Question: The problem I am having is my schedules bar Chart have names on the X axis and values on Y axis, names sometimes were so big that I have to do a substring(0,6) to reduce the name size and display full name in the tool tip. By doing that what happened was the schedules which have the same 6 alphabets were overlapped and both were showing one over another. Like below:-

I want to make sure all bars have their own X Axis and they don't overlap each other, even if they have the same 6 alphabets of their names. My application is really complex I won't be able to create a fiddle , but the chart code is below its mostly modified from reusable bar charts
<URL>.
I call this bar chart like this;
'''
var chart = d3.custom.barChart(),
chartEl = d3.select(element[0]);
chartEl.datum(scope.setBarData).call(chart);
'''
'''
d3.custom = {};
d3.custom.barChart = function module() {
var dispatch = d3.dispatch('customHover');
function bar(selection) {
var margin = {top: 30, right: 10, bottom: 50, left: 50},
width = 900,
height = 420,
xRoundBands = 0.2,
xValue = function(d) {
return d
},
yValue = function(d) { return d; },
xScale = d3.scale.ordinal(),
yScale = d3.scale.linear(),
yAxis = d3.svg.axis().scale(yScale).orient("left"),
data,
xAxis = d3.svg.axis().scale(xScale);
selection.each(function(data) {
var dataX = data.name.map(function(d, i) {
return xValue.call(data.name, d, i);
});
var dataY = data.value.map(function(d, i) {
return yValue.call(data.value, d, i);
});
data = d3.zip(dataX, dataY);
//showing full name of rotation on tool tip on X axis
var tip = d3.tip()
.attr('class', 'x-tip')
.offset([-10,0])
.html( function (d, i) {
return "<strong>Rotation Name:</strong> <span style='color:red'>" + d[0] + "</span></br><strong>Value:</strong> <span style='color:red'>" + d[1] + "</span>"
});
// Update the x-scale.
xScale
.domain(data.map(function(d) { return d[0].substring(0,6);} ))
.rangeRoundBands([0, width - margin.left - margin.right], xRoundBands);
// Update the y-scale.
yScale
.domain(d3.extent(data.map(function(d) { return d[1];} )))
.range([height - margin.top - margin.bottom, 0])
.nice();
// Select the svg element, if it exists.
var svg = d3.select(this).selectAll("svg").data([data]);
// Otherwise, create the skeletal chart.
var gEnter = svg.enter().append("svg").append("g");
gEnter.append("g").attr("class", "bars");
gEnter.append("g").attr("class", "y axis");
gEnter.append("g").attr("class", "x axis")
gEnter.append("g").attr("class", "x axis zero");
svg.call(tip);
// Update the outer dimensions.
svg .attr("width", width)
.attr("height", height);
// Update the inner dimensions.
var g = svg.select("g")
.attr("transform", "translate(" + margin.left + "," + margin.top + ")")
// Update the bars.
var bar = svg.select(".bars").selectAll(".bar").data(data);
bar.enter().append("rect");
bar.exit().remove();
bar .attr("class", function(d, i) {
return d[1] < 0 ? "bar negative" : "bar positive";
})
.attr("x", function(d) {
return X([d[0].substring(0,6), d[1]]);
})
.on('mouseover', tip.show)
.on('mouseout', tip.hide)
.attr("y", function(d, i) {
return d[1] < 0 ? Y0() : Y(d);
})
.attr("width", xScale.rangeBand())
.attr("height", function(d, i) {
return Math.abs( Y(d) - Y0() );
});
// x axis at the bottom of the chart
g.select(".x.axis")
.attr("transform", "translate(0," + (height - margin.top - margin.bottom) + ")")
.call(xAxis.orient("bottom"));
// zero line
g.select(".x.axis.zero")
.attr("transform", "translate(0," + Y0() + ")")
.call(xAxis.tickFormat("").tickSize(0));
// Update the y-axis.
g.select(".y.axis")
.call(yAxis);
duration = 500;
});
// The x-accessor for the path generator; xScale xValue.
function X(d) {
return xScale(d[0]);
}
function Y0() {
return yScale(0);
}
// The x-accessor for the path generator; yScale yValue.
function Y(d) {
return yScale(d[1]);
}
bar.margin = function(_) {
if (!arguments.length) return margin;
margin = _;
return this;
};
bar.width = function(_) {
if (!arguments.length) return width;
width = _;
return this;
};
bar.height = function(_) {
if (!arguments.length) return height;
height = _;
return this;
};
bar.x = function(_) {
if (!arguments.length) return xValue;
xValue = _;
return this;
};
bar.gap = function(_x) {
if (!arguments.length) return gap;
gap = _x;
return this;
};
bar.ease = function(_x) {
if (!arguments.length) return ease;
ease = _x;
return this;
};
bar.y = function(_) {
if (!arguments.length) return yValue;
yValue = _;
return this;
};
}
d3.rebind(bar, dispatch, 'on');
return bar;
'''
};
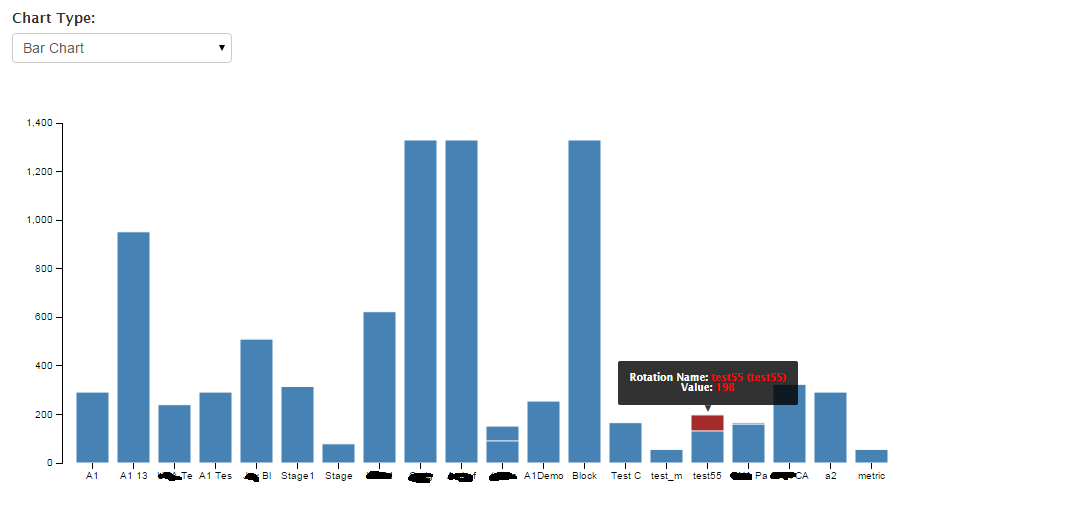
Answer: Your problem is that you substring before you send the data to the ordinal scale, so it's creating the same ordinal entries for your shortened names. It's an easy fix:
'''
xScale.domain(data.map(function(d) { return d[0];} ))
xAxis.tickFormat(function(d) {return d.substring(0,6);})
'''
You create the scale based on the actual names, you format the axis labels using your shortened strings.